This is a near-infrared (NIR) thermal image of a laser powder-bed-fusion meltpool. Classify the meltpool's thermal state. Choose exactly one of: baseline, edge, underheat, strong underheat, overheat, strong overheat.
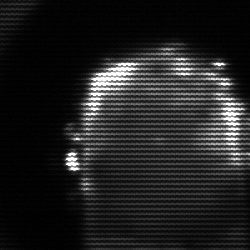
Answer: baseline